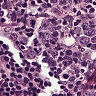
Metastatic tissue present: no